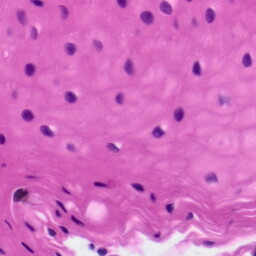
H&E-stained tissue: Tonsil